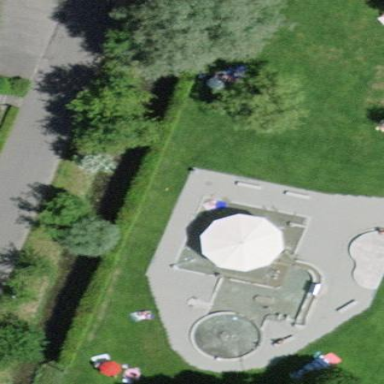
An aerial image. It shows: Leisure land featuring children's swimming pool.